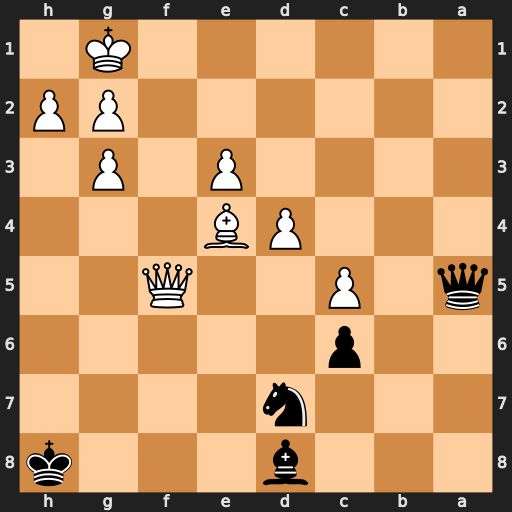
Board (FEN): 3b3k/3n4/2p5/q1P2Q2/3PB3/4P1P1/6PP/6K1
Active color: b
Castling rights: -
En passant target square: -
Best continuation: Qe1+ Qf1 Qxe3+ Kh1 Qxe4